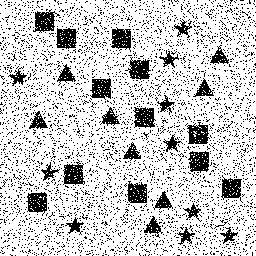
Squares: 12
Triangles: 8
Stars: 10
Total shapes: 30